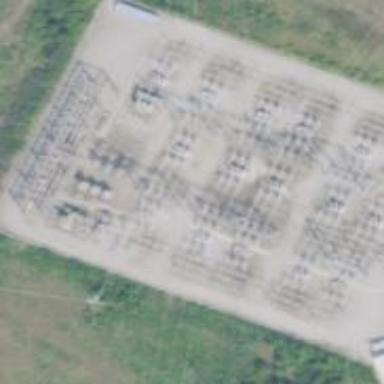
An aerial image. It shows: Switch used for power control.